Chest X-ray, AP view. Patient: 30 years old, sex M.
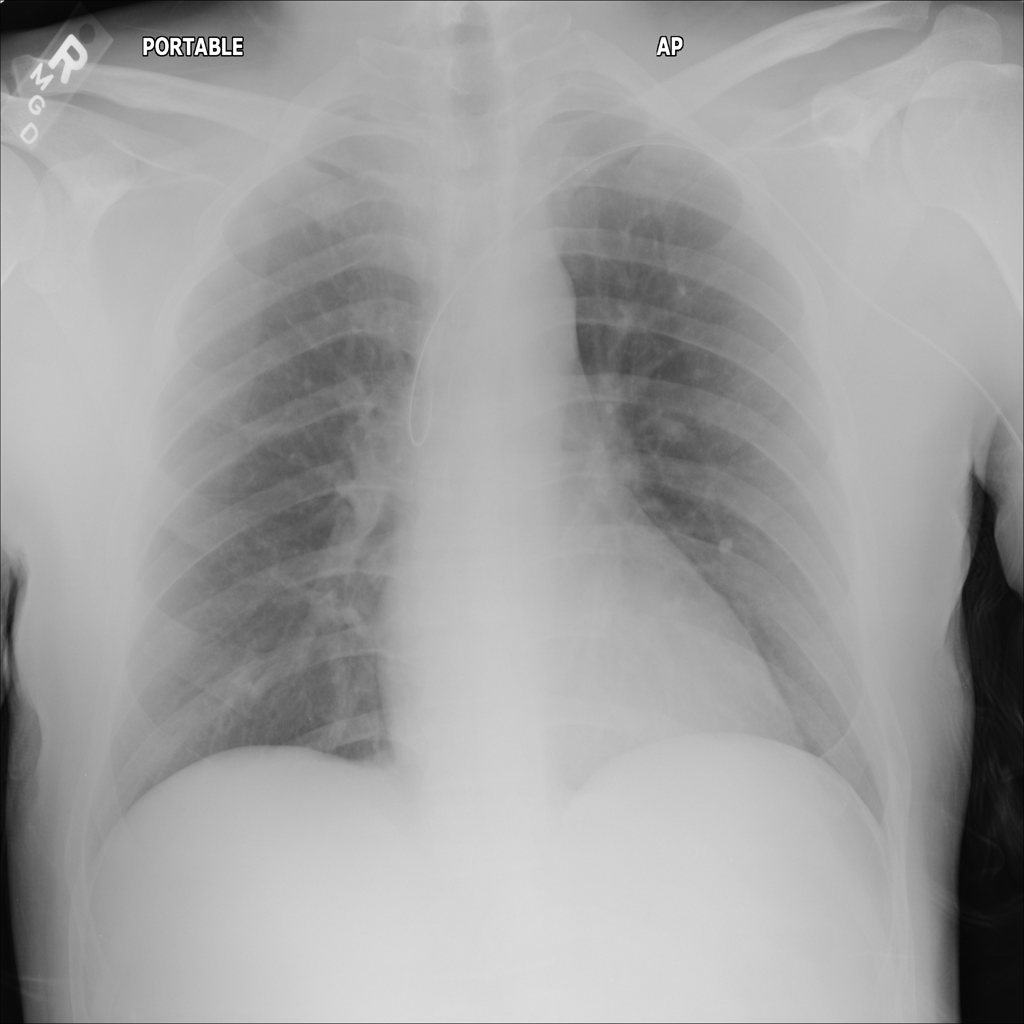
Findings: No Finding